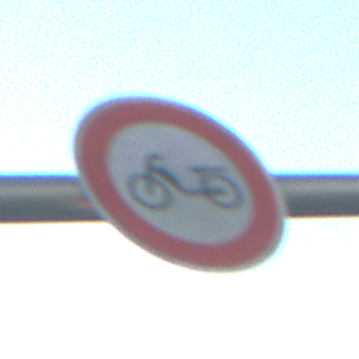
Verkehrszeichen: VerbotMofas
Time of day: MorningAfternoon
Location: Outdoor (Nature)
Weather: Clear
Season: NotSpecified
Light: Natural